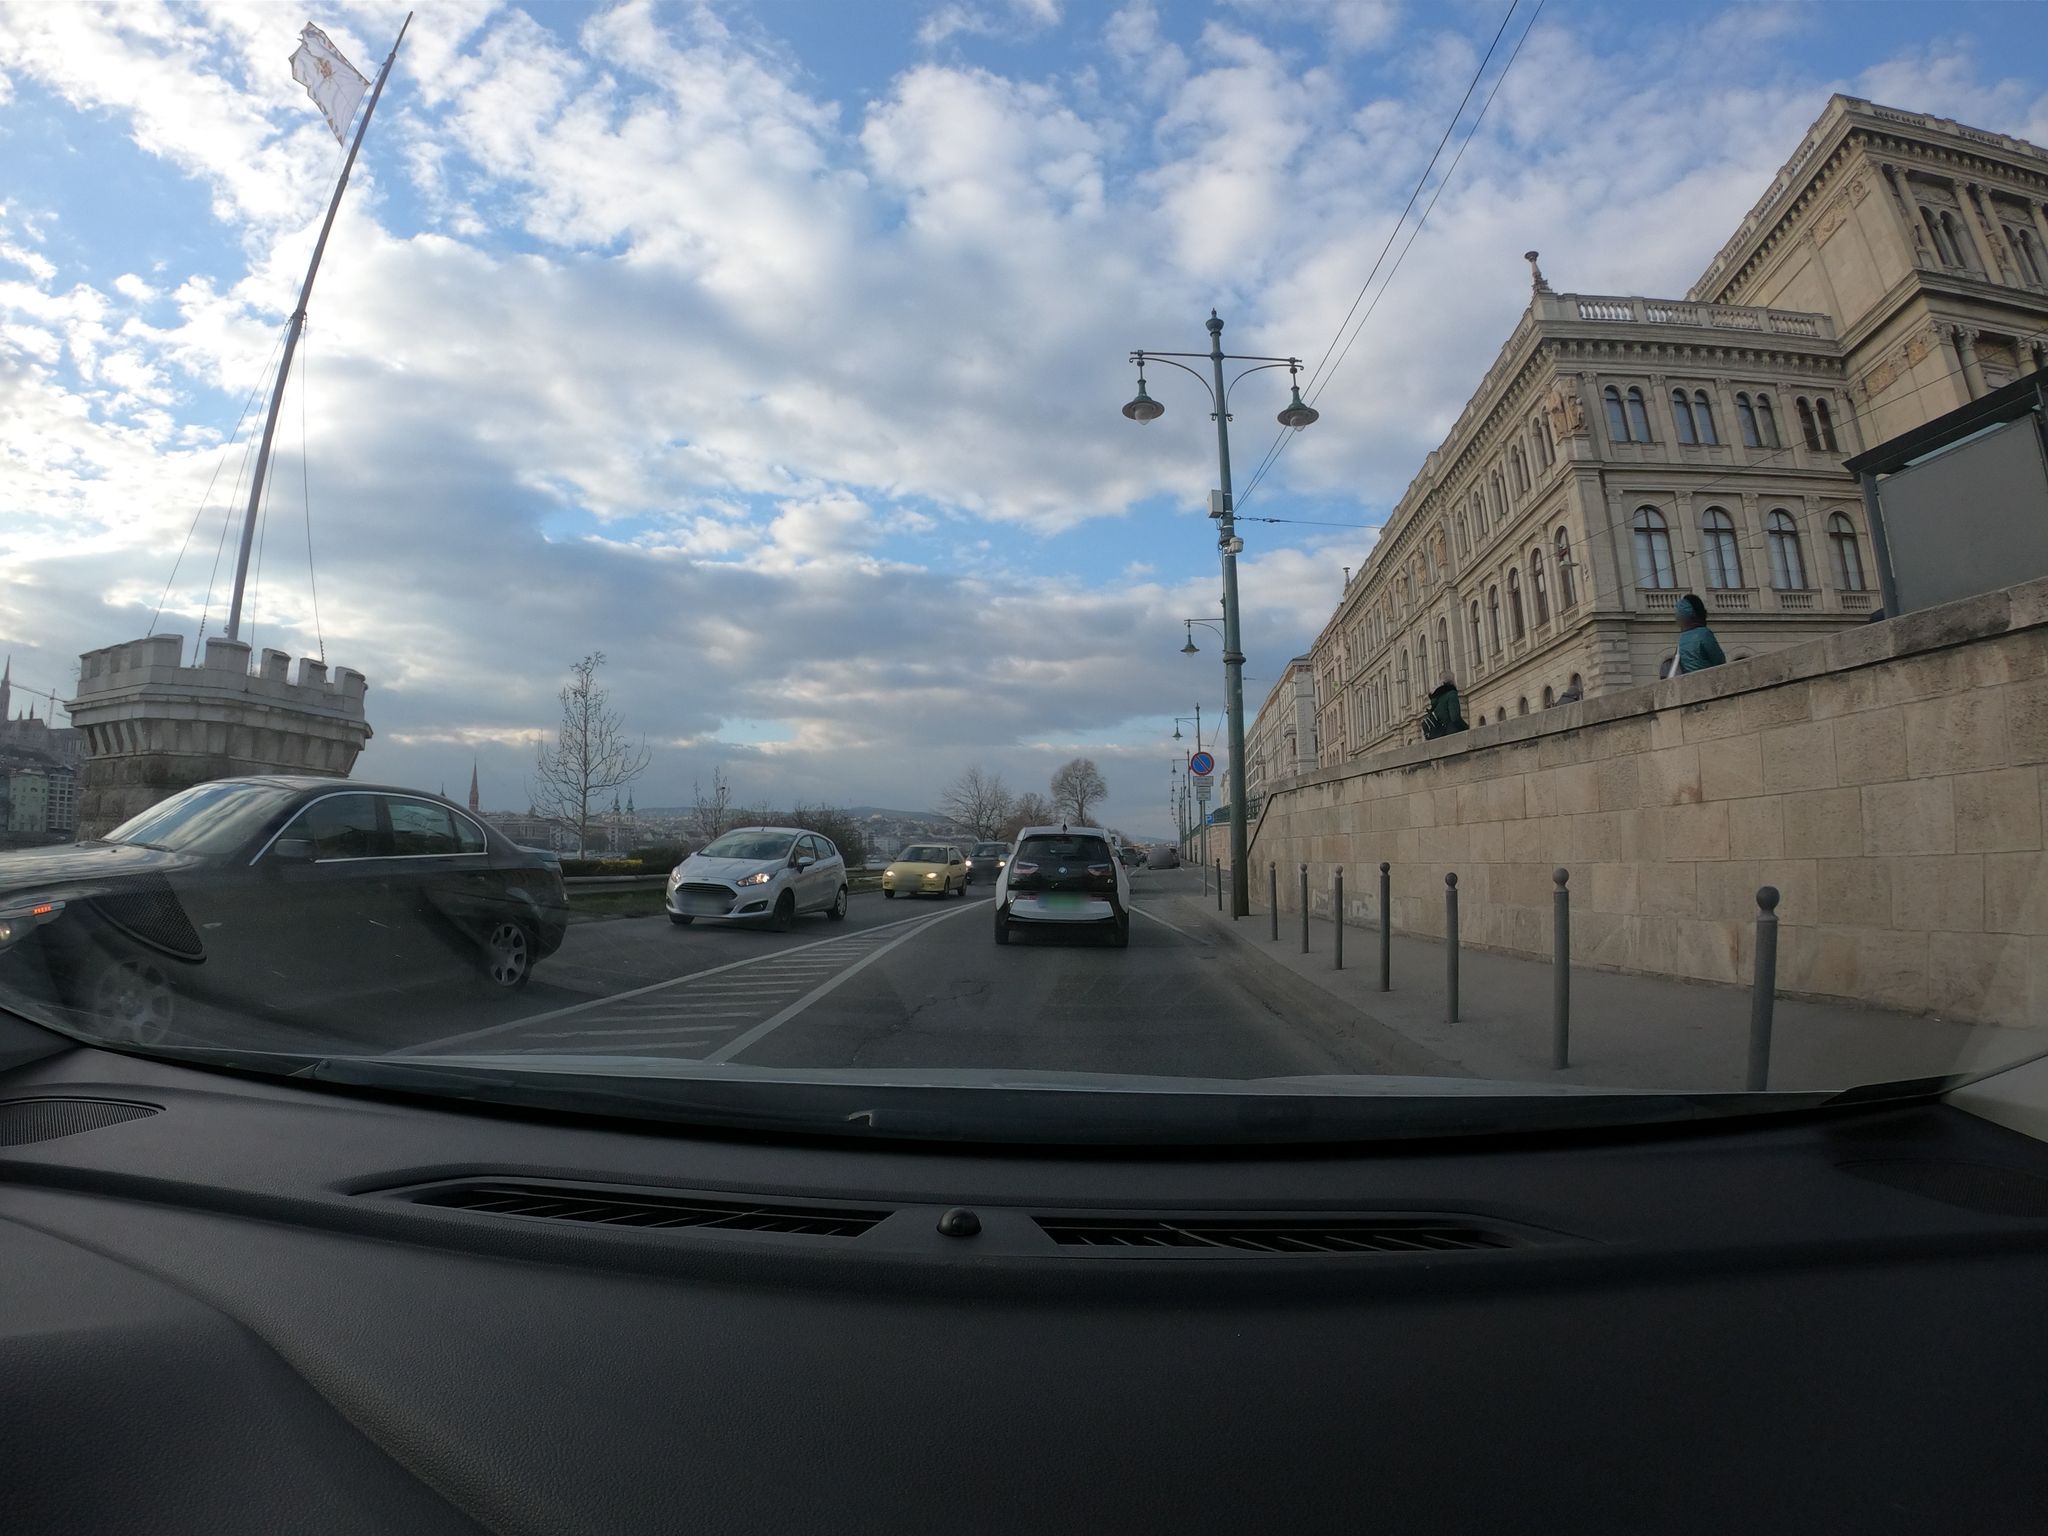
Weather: cloudy
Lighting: day
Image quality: good
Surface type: driving surface
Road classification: secondary
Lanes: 2
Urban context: urban centre
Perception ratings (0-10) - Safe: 6.99, Lively: 8.61, Beautiful: 1.51, Boring: 2.86, Depressing: 5.44, Wealthy: 3.52